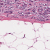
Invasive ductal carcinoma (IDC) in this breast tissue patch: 1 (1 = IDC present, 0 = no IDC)